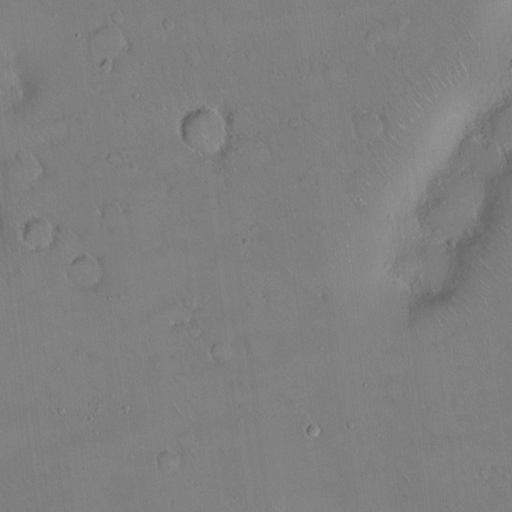
Objects detected: cone, cone